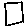
Label: square